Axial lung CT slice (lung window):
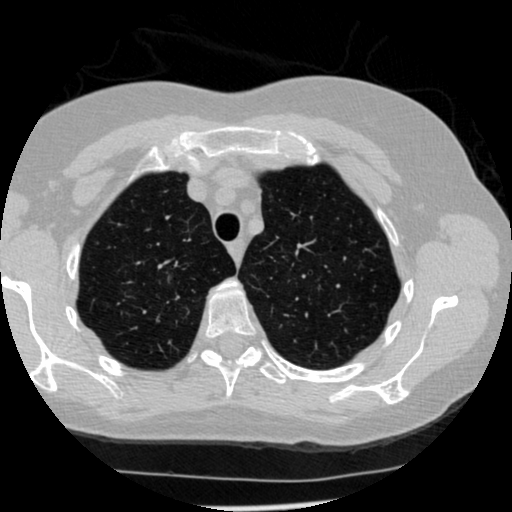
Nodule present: no